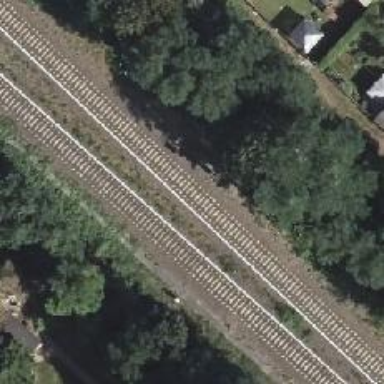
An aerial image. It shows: Railway signal.